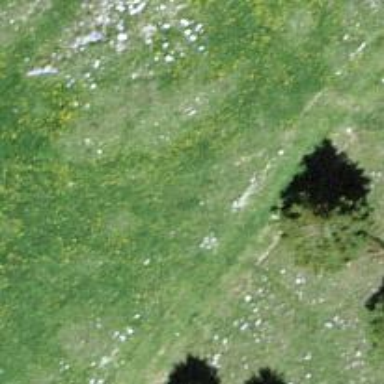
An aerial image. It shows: Needle-leaved tree in natural setting.